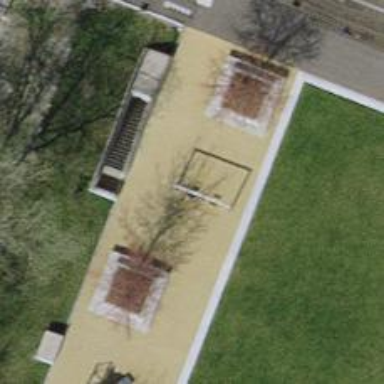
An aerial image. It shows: Playground featuring swings.